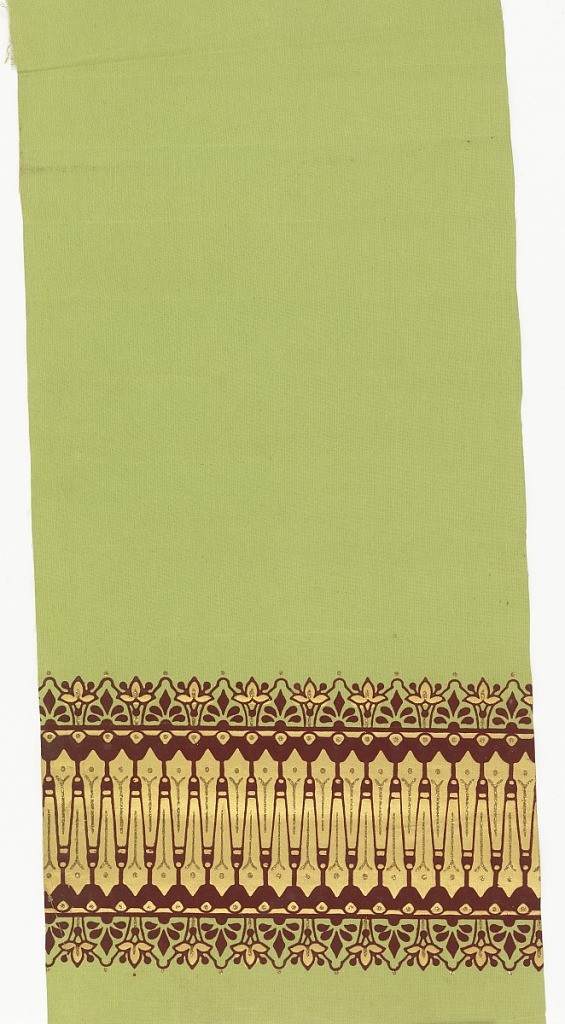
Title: Window shade
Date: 1880–1900
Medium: Block-printed and flocked
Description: Printed in gold, burgundy flock and gold mica flakes. Wide band of gold across lower edge. Overprinted with flock creating spiky shapes, each highlighted with mica flakes. Band of stylized floral motifs alternating with anthemia both above and below. Printed on light green fabric support.